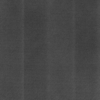
Label: dusty